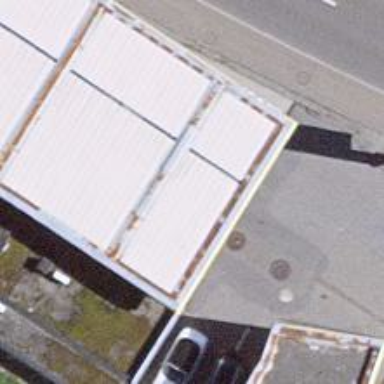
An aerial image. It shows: Fuel station.